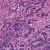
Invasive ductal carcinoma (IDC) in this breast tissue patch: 1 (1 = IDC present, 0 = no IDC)